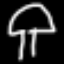
Label: mushroom